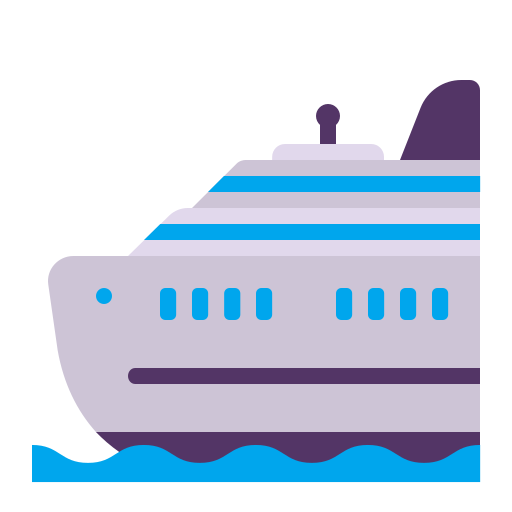
passenger ship flat